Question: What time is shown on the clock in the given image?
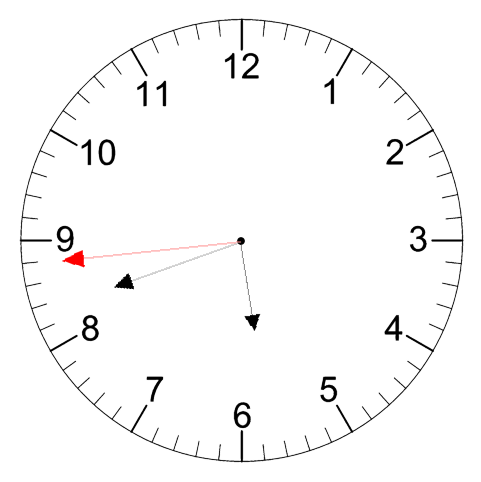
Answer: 05:41:44